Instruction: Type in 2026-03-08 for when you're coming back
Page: home
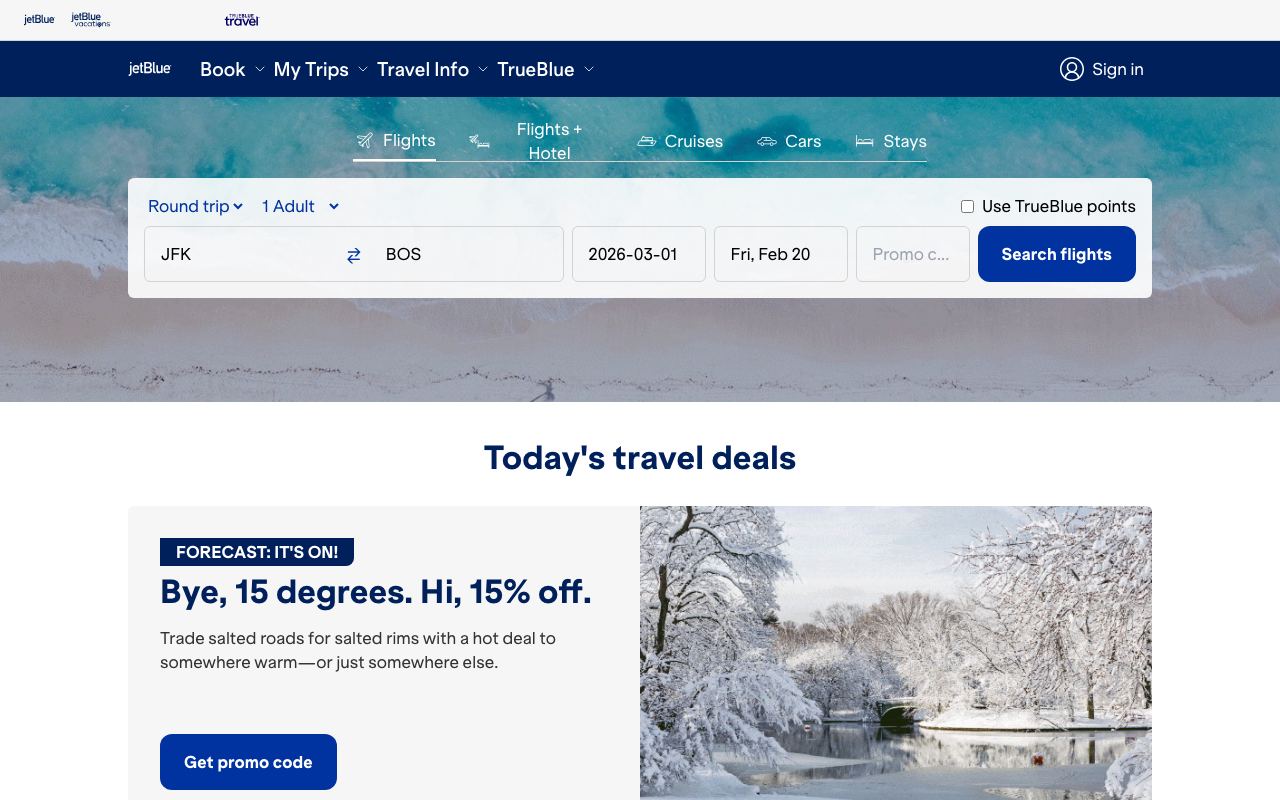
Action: type